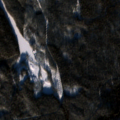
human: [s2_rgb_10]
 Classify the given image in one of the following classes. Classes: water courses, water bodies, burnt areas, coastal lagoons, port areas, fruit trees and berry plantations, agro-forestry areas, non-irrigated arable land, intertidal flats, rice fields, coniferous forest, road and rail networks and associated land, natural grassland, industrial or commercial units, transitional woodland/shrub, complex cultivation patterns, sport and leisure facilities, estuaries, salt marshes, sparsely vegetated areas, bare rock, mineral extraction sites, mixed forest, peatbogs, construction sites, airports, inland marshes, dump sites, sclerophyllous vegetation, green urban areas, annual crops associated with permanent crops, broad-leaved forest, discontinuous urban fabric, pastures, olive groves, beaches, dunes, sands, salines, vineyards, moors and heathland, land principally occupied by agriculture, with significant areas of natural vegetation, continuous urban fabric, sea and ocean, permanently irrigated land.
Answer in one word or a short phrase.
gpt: coniferous forest